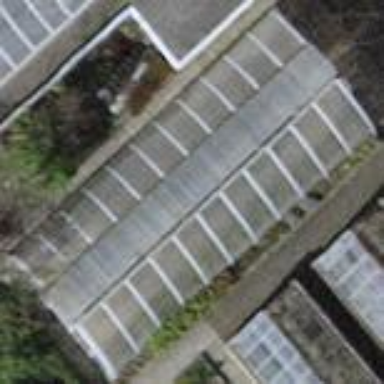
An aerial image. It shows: Greenhouse.